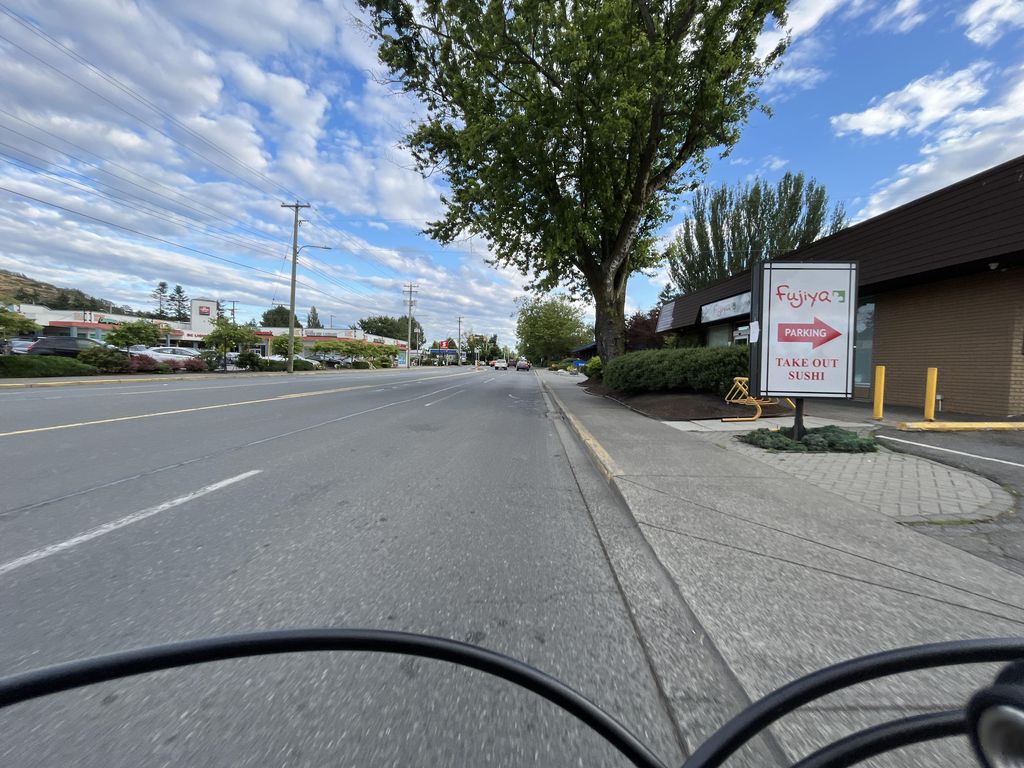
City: victoria